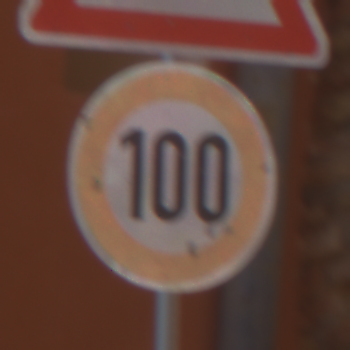
Verkehrszeichen: Geschwindigkeit100
Zusatzzeichen oben: WildwechselLinks
Umgebung: Outdoor, Urban
Tageszeit: MorningAfternoon
Wetter: Clear
Licht: Natural
Jahreszeit: NotSpecified
Kontrast: MediumContrast